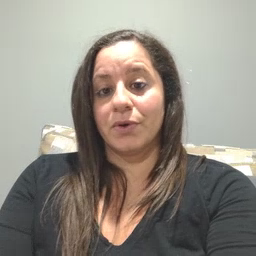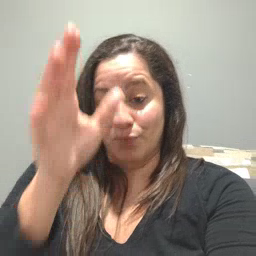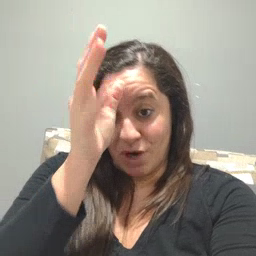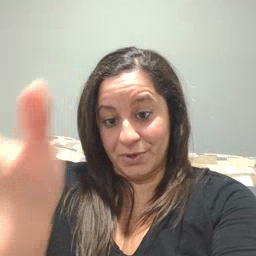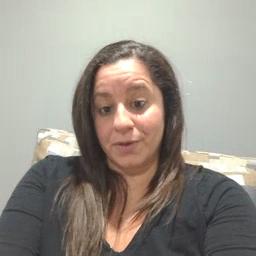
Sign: grandpa